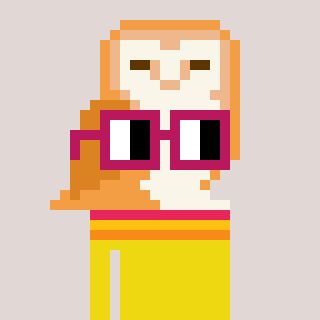
a pixel art character with square dark red glasses, a owl-shaped head and a yellow-colored body on a warm background